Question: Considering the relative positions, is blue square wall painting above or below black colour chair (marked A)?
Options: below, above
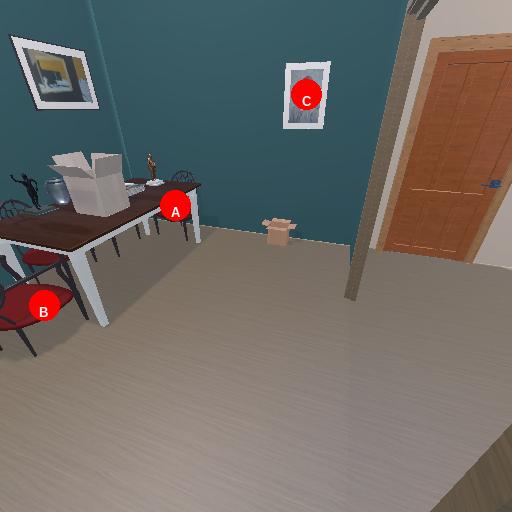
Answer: below